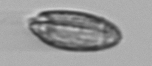
Label: Katodinium_or_Torodinium